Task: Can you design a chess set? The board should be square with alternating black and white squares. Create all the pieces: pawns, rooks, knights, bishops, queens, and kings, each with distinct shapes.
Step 2265:
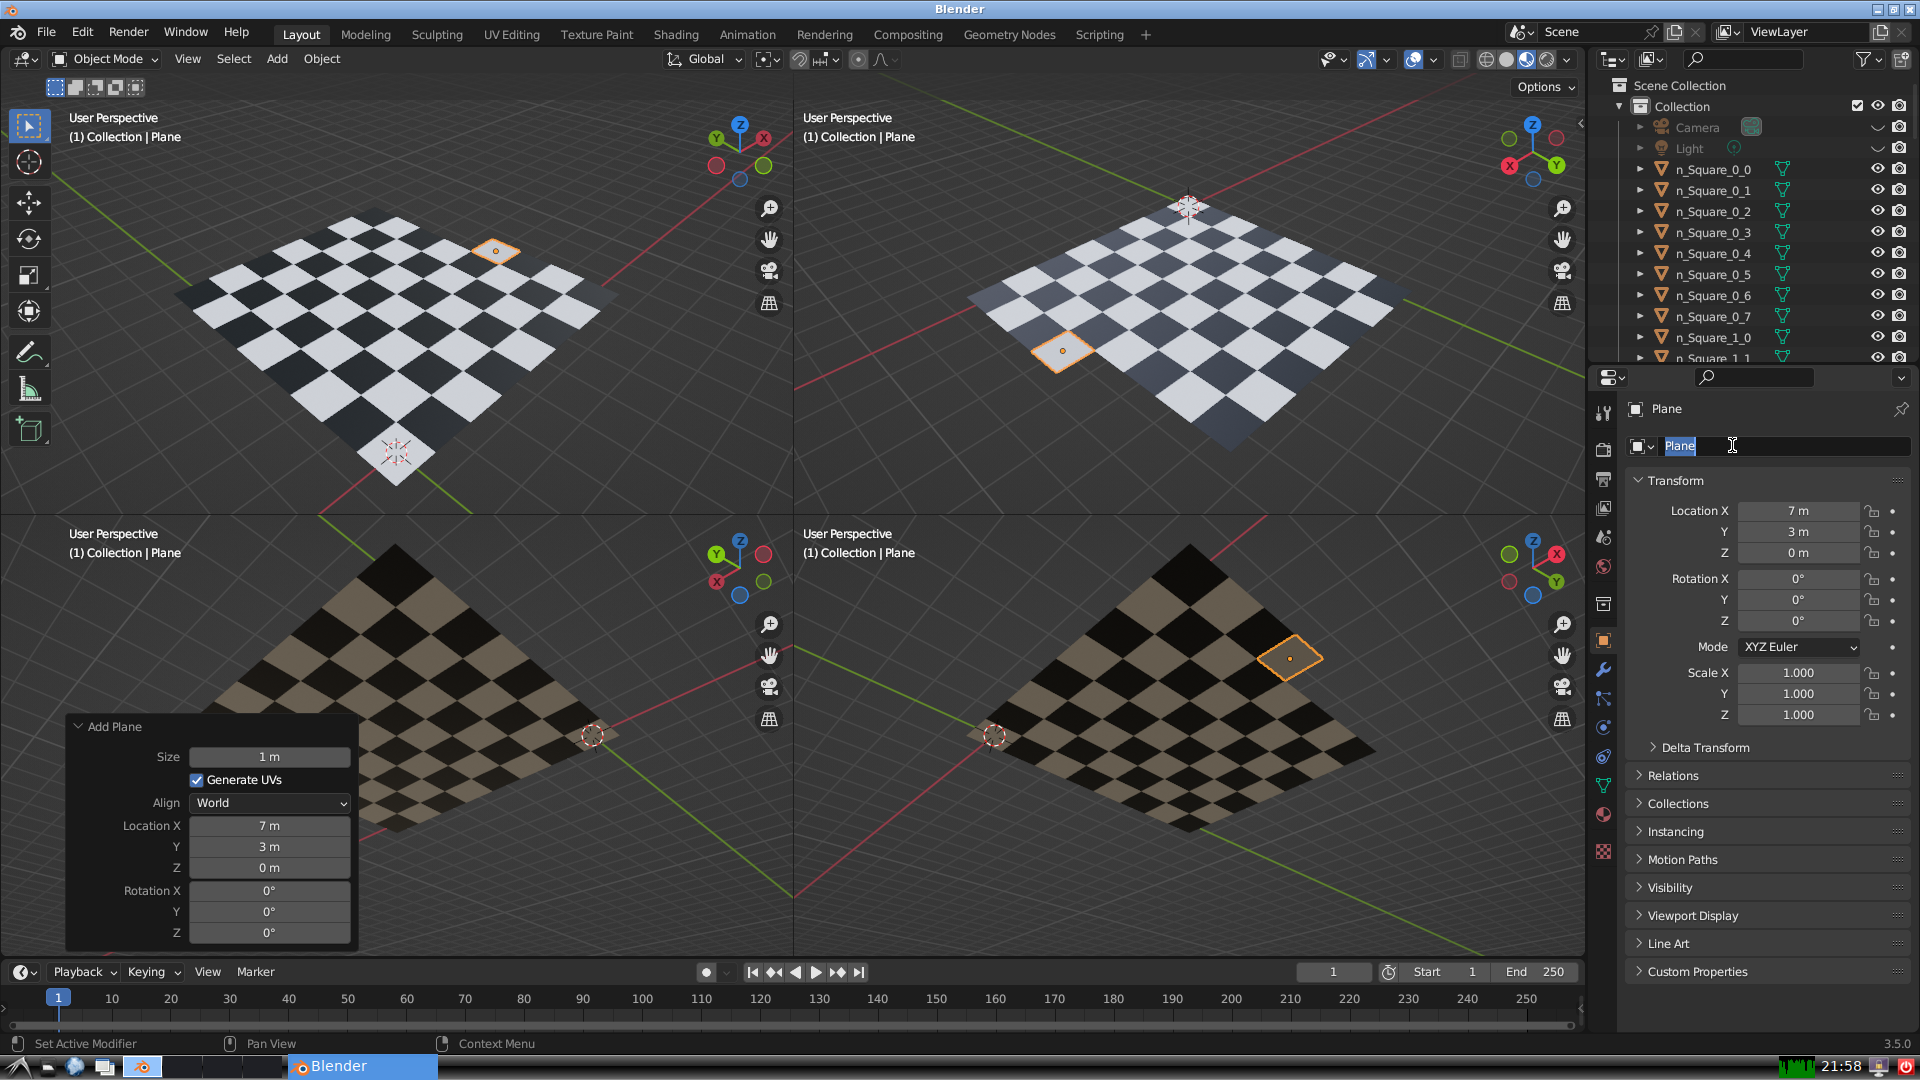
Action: input_text: n_Square_7_3